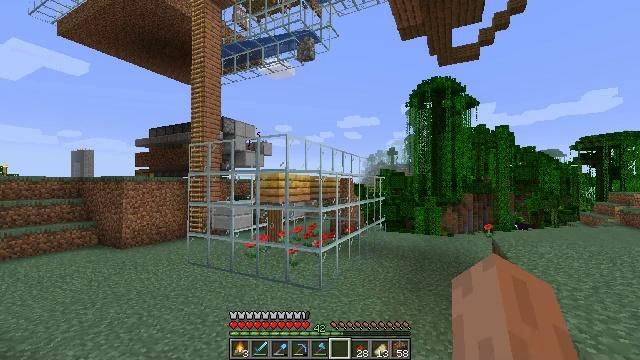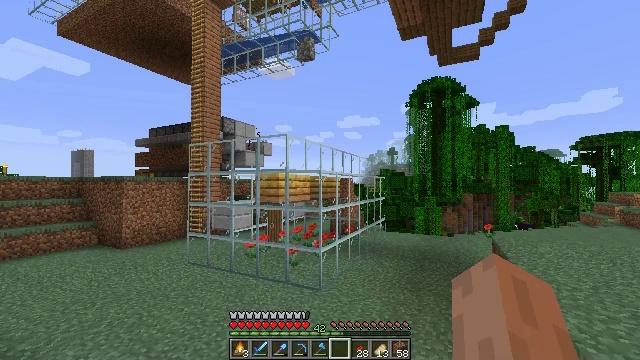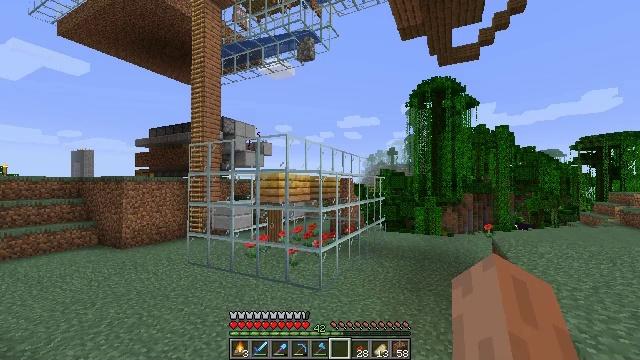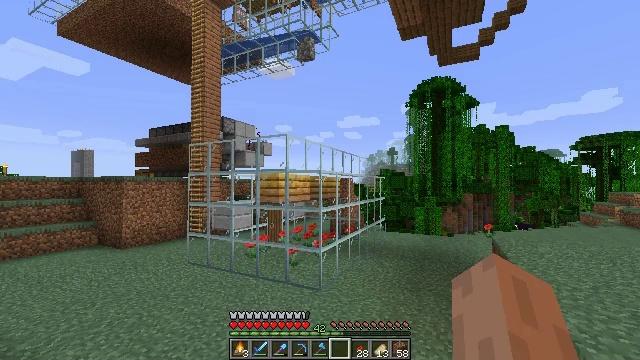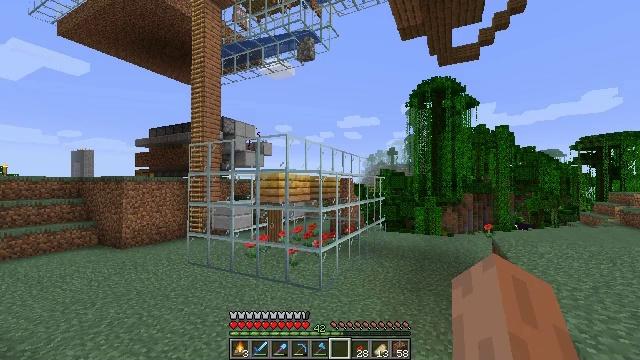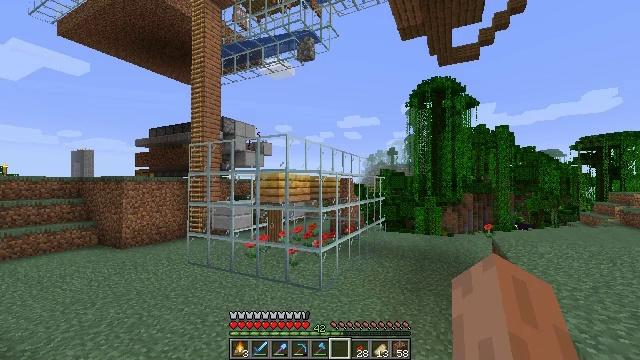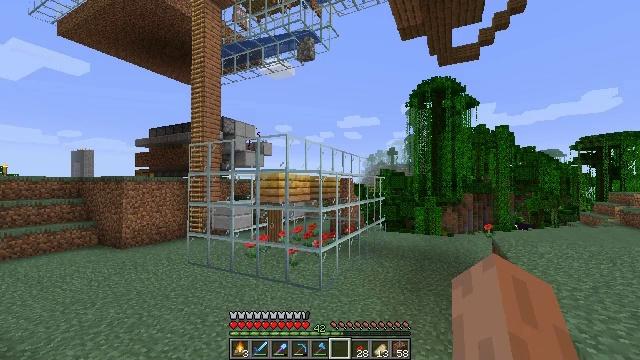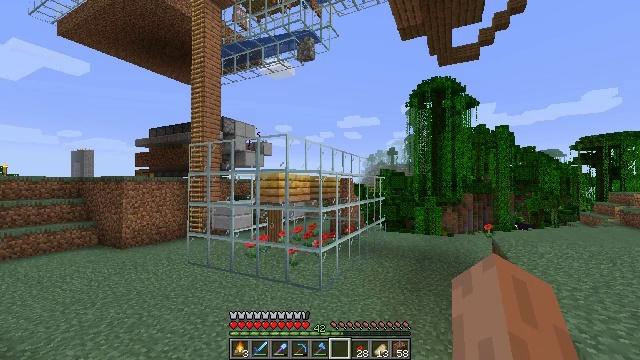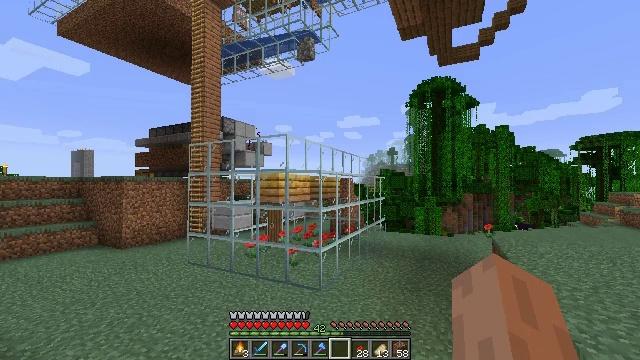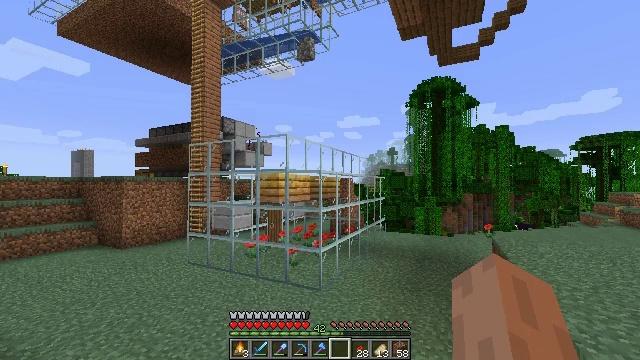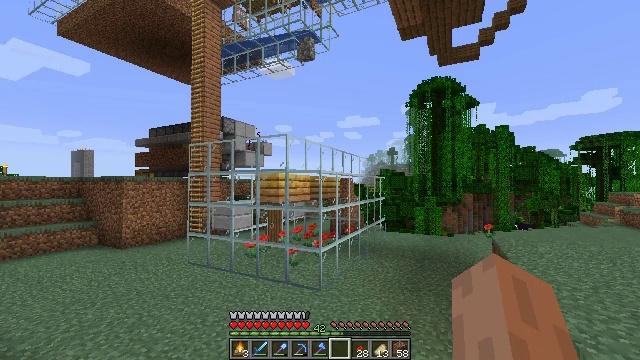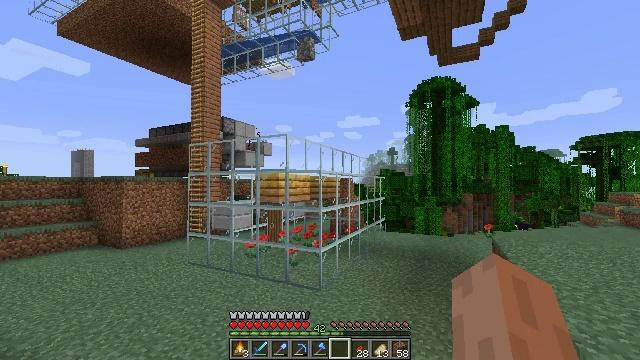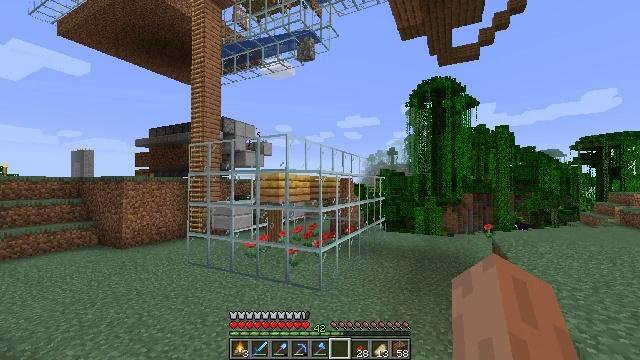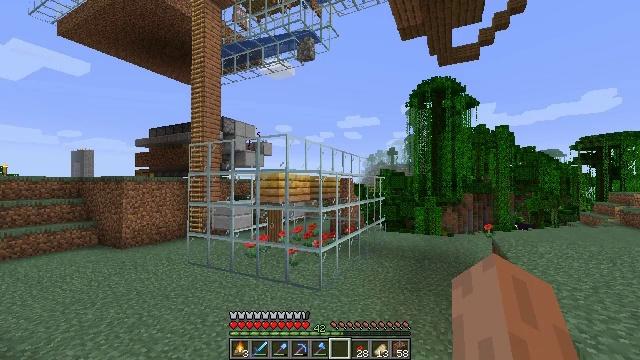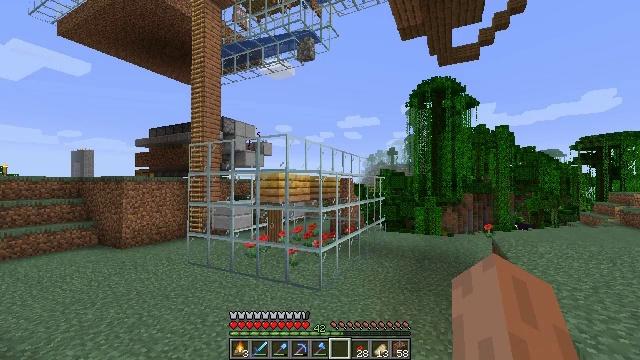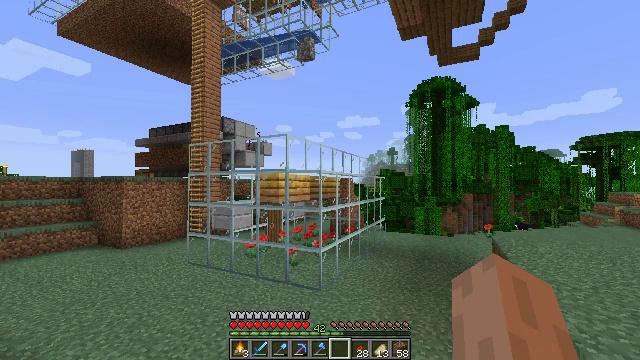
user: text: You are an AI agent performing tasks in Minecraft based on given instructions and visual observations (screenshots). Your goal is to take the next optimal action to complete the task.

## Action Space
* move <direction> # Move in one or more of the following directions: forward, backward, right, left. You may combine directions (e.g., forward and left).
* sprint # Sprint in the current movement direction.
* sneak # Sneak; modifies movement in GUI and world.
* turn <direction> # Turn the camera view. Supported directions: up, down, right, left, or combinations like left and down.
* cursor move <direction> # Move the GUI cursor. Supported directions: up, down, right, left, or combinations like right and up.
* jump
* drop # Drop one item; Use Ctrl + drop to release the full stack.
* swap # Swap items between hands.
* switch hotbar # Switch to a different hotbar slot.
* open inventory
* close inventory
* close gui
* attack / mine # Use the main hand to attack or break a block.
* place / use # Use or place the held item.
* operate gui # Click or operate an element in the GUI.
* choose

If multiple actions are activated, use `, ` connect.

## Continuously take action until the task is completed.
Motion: motion action
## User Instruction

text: Mine the smooth stone slab.
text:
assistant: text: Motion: no_op
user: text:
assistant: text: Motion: no_op
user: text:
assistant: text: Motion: no_op
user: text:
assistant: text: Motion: no_op
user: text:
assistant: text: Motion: no_op
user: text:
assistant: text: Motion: no_op
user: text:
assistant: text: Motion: no_op
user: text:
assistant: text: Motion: no_op
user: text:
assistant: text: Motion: no_op
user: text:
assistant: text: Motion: no_op
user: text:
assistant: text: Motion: no_op
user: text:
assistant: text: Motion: no_op
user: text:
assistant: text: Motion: no_op
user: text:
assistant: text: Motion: no_op
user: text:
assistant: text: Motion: no_op
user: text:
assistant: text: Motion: no_op
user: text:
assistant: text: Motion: no_op
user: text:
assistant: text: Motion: no_op
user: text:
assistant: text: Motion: no_op
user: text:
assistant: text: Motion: no_op
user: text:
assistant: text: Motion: no_op
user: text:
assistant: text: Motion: no_op
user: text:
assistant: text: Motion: no_op
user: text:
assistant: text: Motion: no_op
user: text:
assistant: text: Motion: no_op
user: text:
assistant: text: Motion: no_op
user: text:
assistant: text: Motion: no_op
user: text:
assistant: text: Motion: no_op
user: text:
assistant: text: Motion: no_op
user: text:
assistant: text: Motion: no_op